Interaction volume radius: 5 \u00c5
Interaction volume height: 15 \u00c5
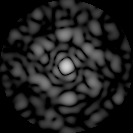
Disorder parameter: 0.7497